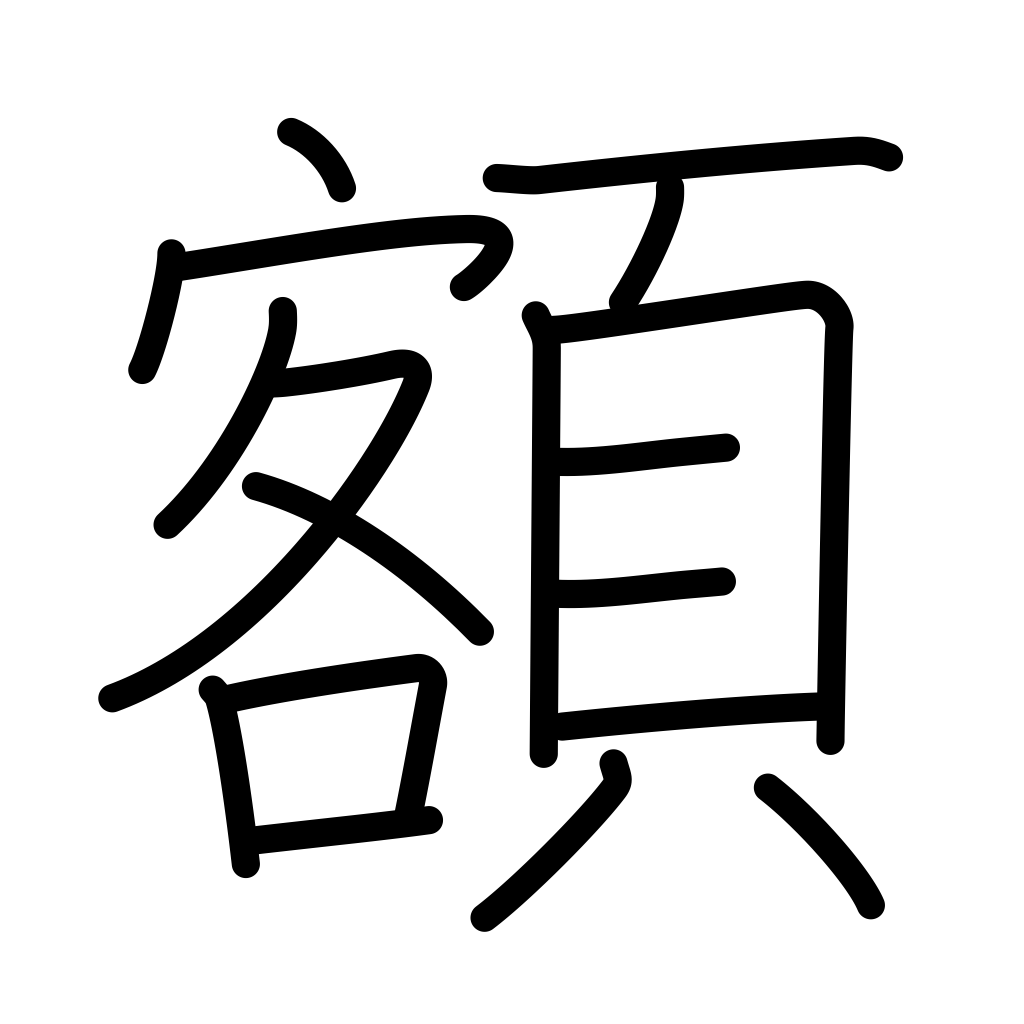
Meaning: forehead, tablet, plaque, framed picture, sum, amount, volume